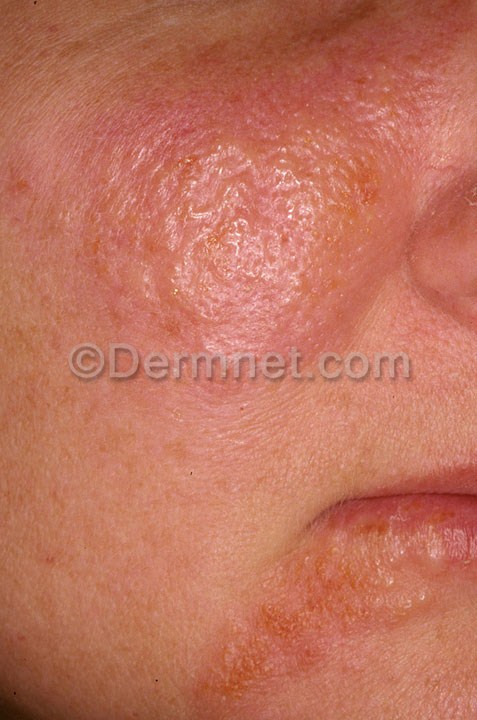
Disease: Eczema Photos